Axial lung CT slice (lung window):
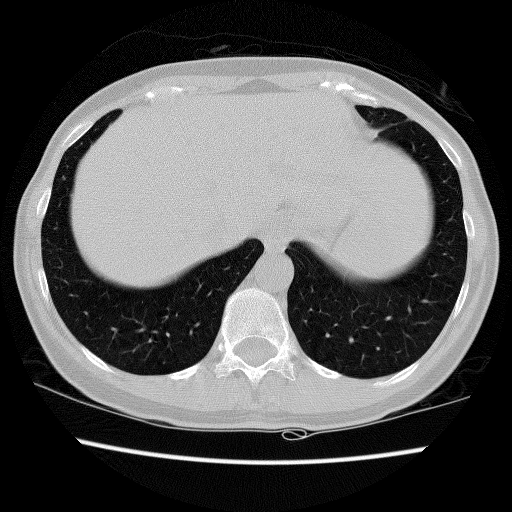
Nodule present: no